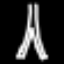
Label: The Eiffel Tower